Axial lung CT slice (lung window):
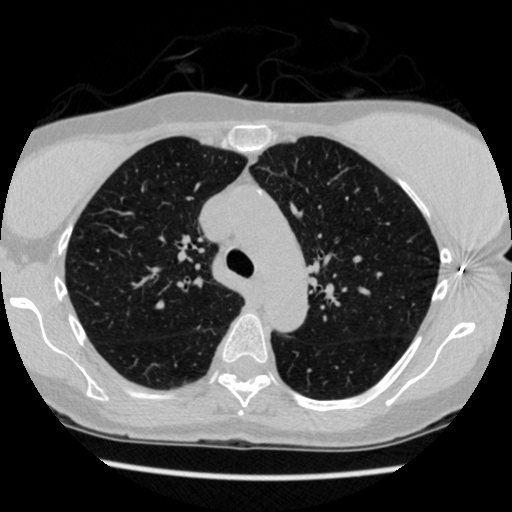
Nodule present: no